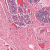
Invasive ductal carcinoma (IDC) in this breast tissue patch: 0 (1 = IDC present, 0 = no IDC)